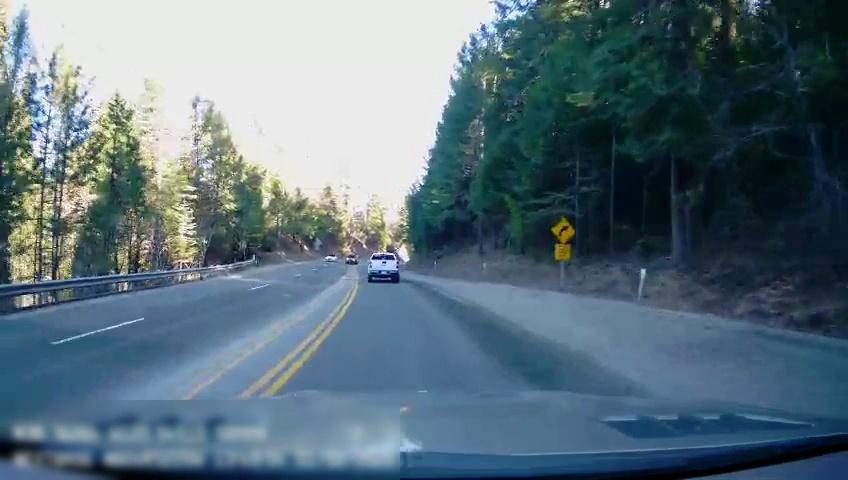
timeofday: Day
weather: Sunny
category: Drivable Space
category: Vehicles | Car
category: Vehicles | Car
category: Vehicles | Truck
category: Lanes | Alternate Lane
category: Lanes | Current Lane
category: Lanes | Current Lane
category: Lanes | Opposite Lane
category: Lanes | Opposite Lane
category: Traffic | Signs
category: Traffic | Signs